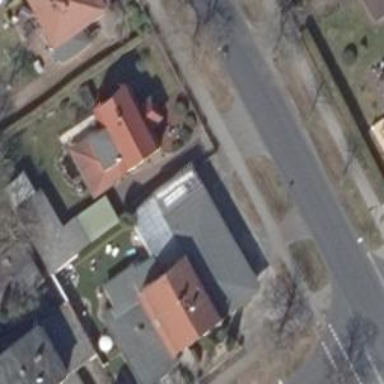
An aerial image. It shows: Sidewalk.